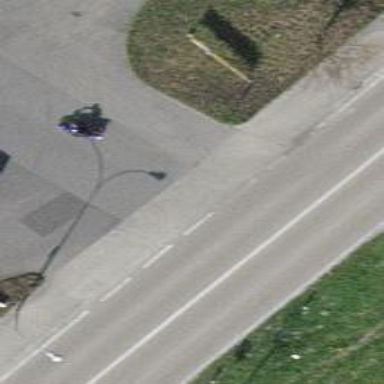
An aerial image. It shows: Unmarked crossing on asphalt footway.